Question: I would like to plot two horizontal bar charts sharing same y axis. For example, the following question shows how to achieve this in R:
<URL>
How can I create a similar plot with Python?
The plot from the question above looks like this:

Here is the list of states used in the graph above (the y axis):
'''
["AK", "TX", "CA", "MT", "NM", "AZ", "NV", "CO", "OR", "WY",
"MI", "MN", "UT", "ID", "KS", "NE", "SD", "WA", "ND", "OK"]
'''
Here is the list of the numbers of sales staff for each state:
'''
[20,30,40,10,15,35,18,25,22,7,12,22,3,4,5,8,14,28,24,32]
'''
The sales figures can be random.
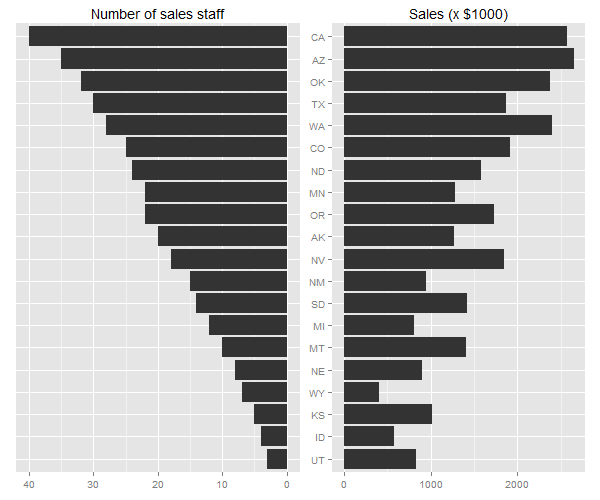
Answer: Generally speaking, if the two variables you're displaying are in different units or have different ranges, you'll want to use two subplots with shared y-axes for this. This is similar to what the answer by @regdoug does, but it's best to explicitly share the y-axis to ensure that your data stays aligned (e.g. try zooming/panning with this example).
For example:
'''
import matplotlib.pyplot as plt
y = range(20)
x1 = range(20)
x2 = range(0, 200, 10)
fig, axes = plt.subplots(ncols=2, sharey=True)
axes[0].barh(y, x1, align='center', color='gray')
axes[1].barh(y, x2, align='center', color='gray')
axes[0].invert_xaxis()
plt.show()
'''

If you want to more precisely reproduce the example shown in the question you linked to (I'm leaving off the gray background and white grids, but those are easy to add, if you prefer them):
'''
import numpy as np
import matplotlib.pyplot as plt
# Data
states = ["AK", "TX", "CA", "MT", "NM", "AZ", "NV", "CO", "OR", "WY", "MI",
"MN", "UT", "ID", "KS", "NE", "SD", "WA", "ND", "OK"]
staff = np.array([20, 30, 40, 10, 15, 35, 18, 25, 22, 7, 12, 22, 3, 4, 5, 8,
14, 28, 24, 32])
sales = staff * (20 + 10 * np.random.random(staff.size))
# Sort by number of sales staff
idx = staff.argsort()
states, staff, sales = [np.take(x, idx) for x in [states, staff, sales]]
y = np.arange(sales.size)
fig, axes = plt.subplots(ncols=2, sharey=True)
axes[0].barh(y, staff, align='center', color='gray', zorder=10)
axes[0].set(title='Number of sales staff')
axes[1].barh(y, sales, align='center', color='gray', zorder=10)
axes[1].set(title='Sales (x $1000)')
axes[0].invert_xaxis()
axes[0].set(yticks=y, yticklabels=states)
axes[0].yaxis.tick_right()
for ax in axes.flat:
ax.margins(0.03)
ax.grid(True)
fig.tight_layout()
fig.subplots_adjust(wspace=0.09)
plt.show()
'''

One caveat. I haven't actually aligned the y-tick-labels correctly. It is possible to do this, but it's more of a pain than you might expect. Therefore, if you really want y-tick-labels that are always perfectly centered in the middle of the figure, it's easiest to draw them a different way. Instead of 'axes[0].set(yticks=y, yticklabels=states)', you'd do something like:
'''
axes[0].set(yticks=y, yticklabels=[])
for yloc, state in zip(y, states):
axes[0].annotate(state, (0.5, yloc), xycoords=('figure fraction', 'data'),
ha='center', va='center')
'''